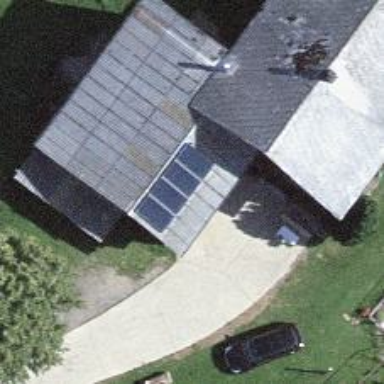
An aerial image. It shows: Solar power generator with photovoltaic panels.